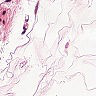
Metastatic tissue present: no